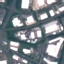
Land use / land cover: Industrial